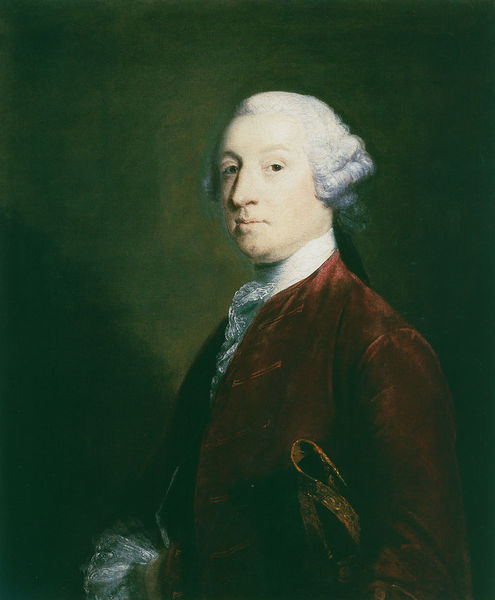
Titel: Robert Ramsden
Künstler: Sir Joshua Reynolds
Institution: Aberdeen, Aberdeen Art Gallery
Schlagwörter: gemälde, hand, mann, weiß, grün, grau, haar, hut, ölbild, rot, schleife, anzug, hemd, jacke, richter, barock, blass, kragen, samt, spitze, ärmel, herr, portrait, porträt, gewand, haare, adel, frontal, rokoko, perücke, farbig, zopf, ernst, dunkelrot, edel, rüschen, versteckt, geld, napoleon, dreispitz, tasche, portrai, halbprofil, bleich, edelmann, weißes hemd, würdevoll, hochmut, weiße haare, fürstentum, grüner hintergrund, braune jacke, samtweste, blick direkt